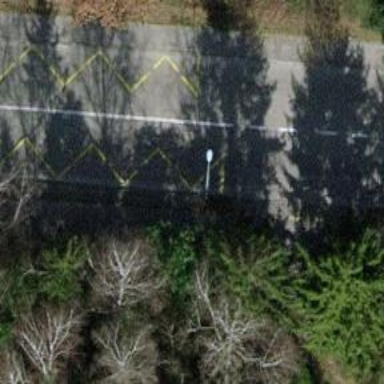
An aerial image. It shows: Footway with asphalt surface and crossing.